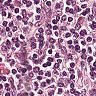
Metastatic tissue present: no